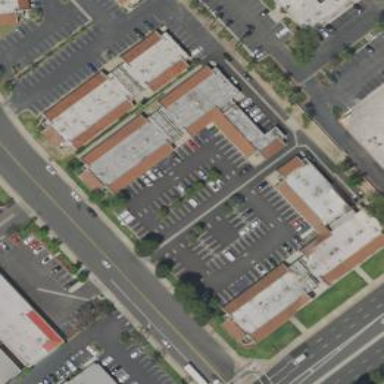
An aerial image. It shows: Commercial building.